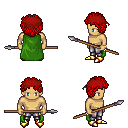
a pixel art fantasy rpg character, male body template, human, tanned skin, green cape, metal pants, red curly afro hairstyle, red bandana, bracelets, gold boots, spear, four views (front, back, left, right), 2x2 character sprite sheet, small pixel art, hard edges, no anti-aliasing